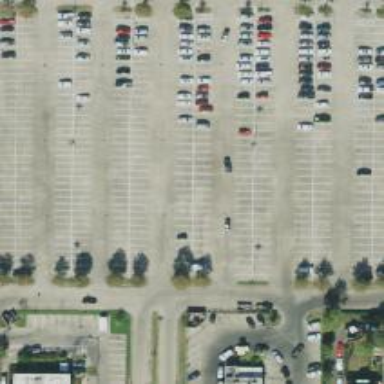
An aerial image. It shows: Parking space is available.